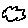
Label: cloud